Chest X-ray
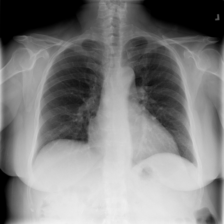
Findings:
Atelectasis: negative
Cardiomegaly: negative
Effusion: negative
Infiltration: positive
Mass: negative
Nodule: negative
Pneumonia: negative
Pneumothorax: negative
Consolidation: negative
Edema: negative
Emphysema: negative
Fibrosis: negative
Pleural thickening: negative
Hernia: negative